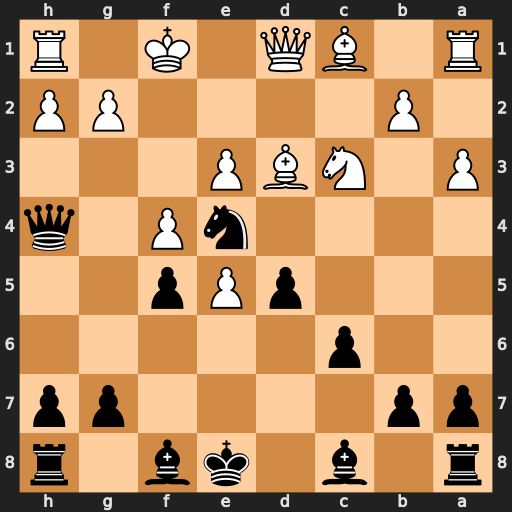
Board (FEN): r1b1kb1r/pp4pp/2p5/3pPp2/4nP1q/P1NBP3/1P4PP/R1BQ1K1R
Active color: b
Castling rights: kq
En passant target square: -
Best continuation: Qf2#